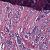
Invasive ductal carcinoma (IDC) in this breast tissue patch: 1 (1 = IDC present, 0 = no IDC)